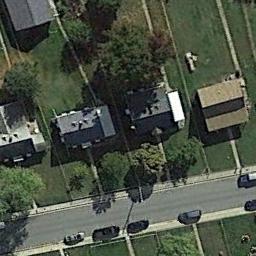
Label: residential